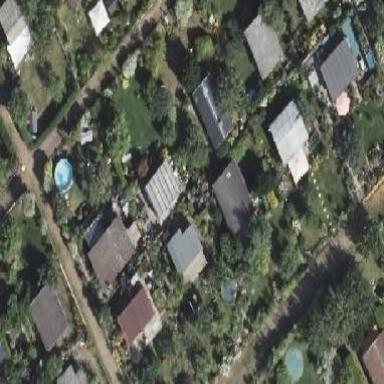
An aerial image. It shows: Plot in the allotments.